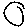
Label: circle